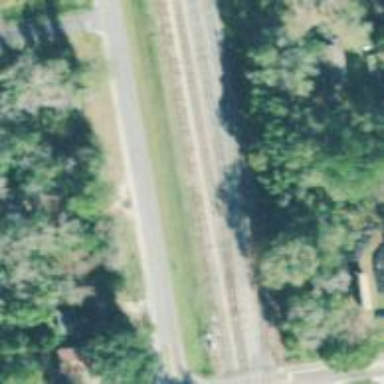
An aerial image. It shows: Railway track.